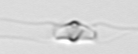
Label: Chaetoceros_didymus